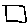
Label: square